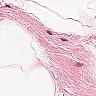
Metastatic tissue present: no